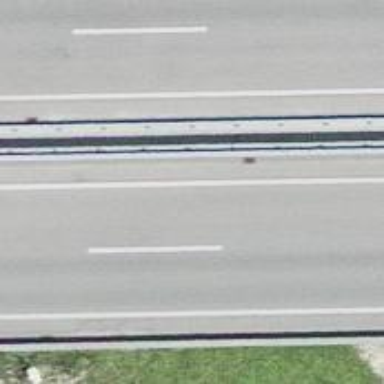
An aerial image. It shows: Asphalt bridge on motorway.